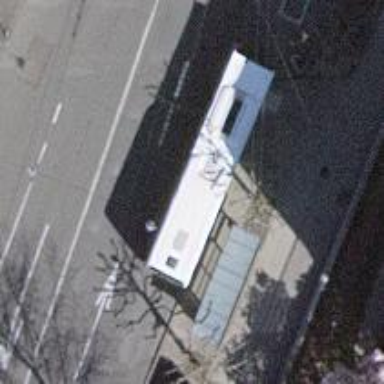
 serving as platform for public transportation."